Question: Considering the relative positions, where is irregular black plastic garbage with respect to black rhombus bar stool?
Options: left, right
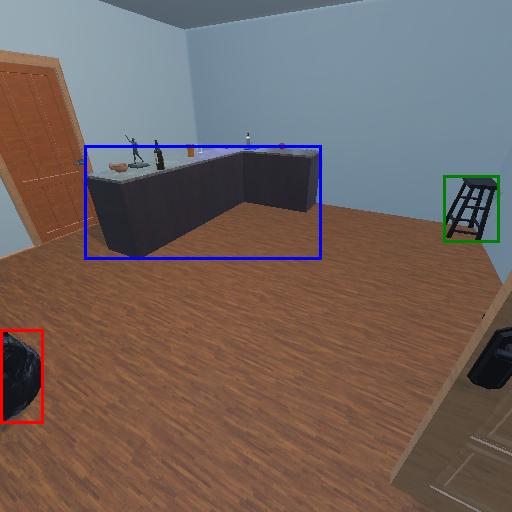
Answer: left